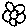
Label: flower